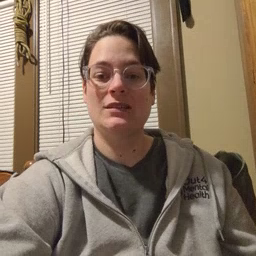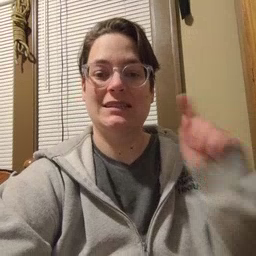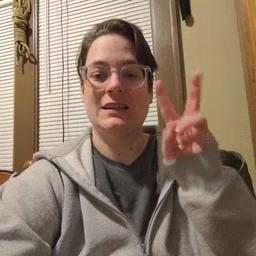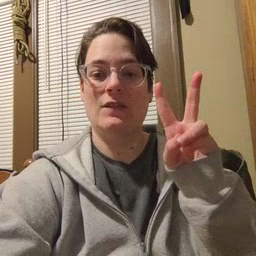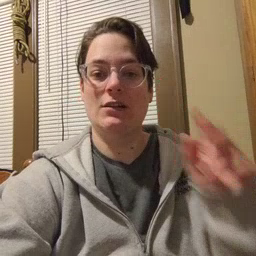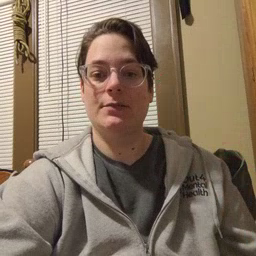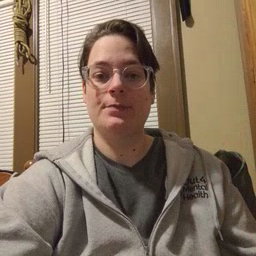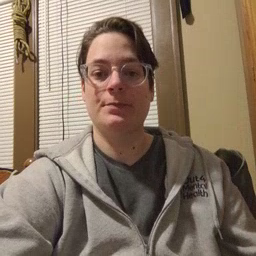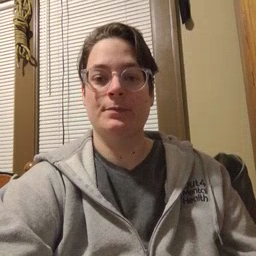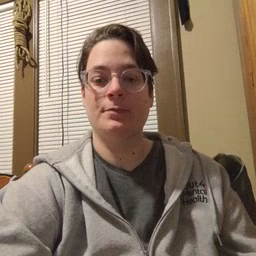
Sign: TV